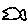
Label: fish